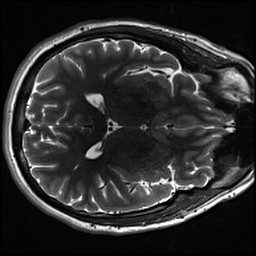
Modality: inplaneT2
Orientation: axial